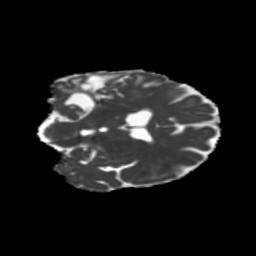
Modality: MD
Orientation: coronal
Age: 58
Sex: female
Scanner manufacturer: siemens
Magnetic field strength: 3 T
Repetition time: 5.25 s
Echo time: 0.08 s